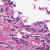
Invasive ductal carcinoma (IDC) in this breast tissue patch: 0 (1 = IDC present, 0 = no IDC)